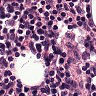
Metastatic tissue present: no